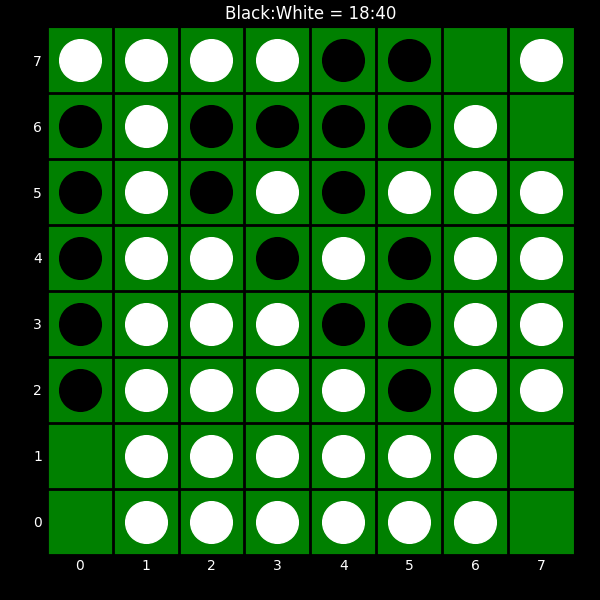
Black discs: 18
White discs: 40